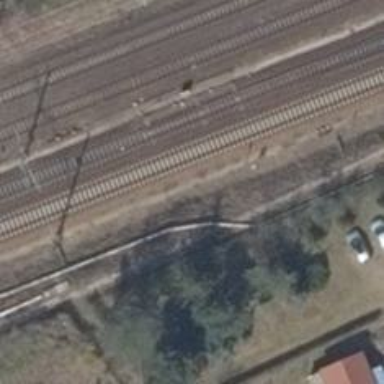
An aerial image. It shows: Railway switch with the turnout on the right side.